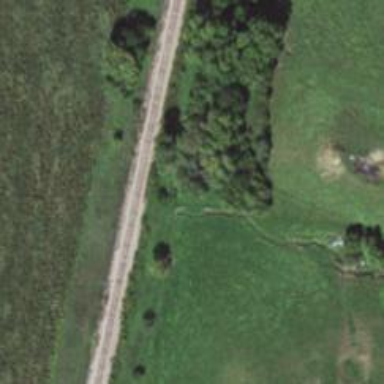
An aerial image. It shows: Railway track.